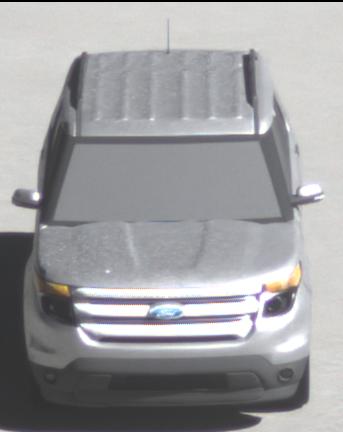
Make: Ford
Model: Explorer
Detailed model: Gen. 5
Model produced from: 2010
Model produced until: 2019
Doors: 5
Color: white
Road condition: dry road
Daytime: midday
Contrast: high contrast